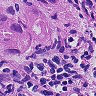
Metastatic tissue present: yes